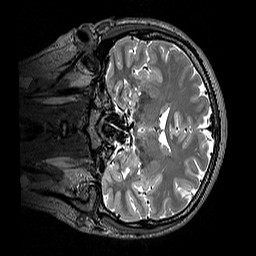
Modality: T2w
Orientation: coronal
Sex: male
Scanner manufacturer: siemens
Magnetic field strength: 3 T
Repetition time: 3.2 s
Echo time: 0.409 s